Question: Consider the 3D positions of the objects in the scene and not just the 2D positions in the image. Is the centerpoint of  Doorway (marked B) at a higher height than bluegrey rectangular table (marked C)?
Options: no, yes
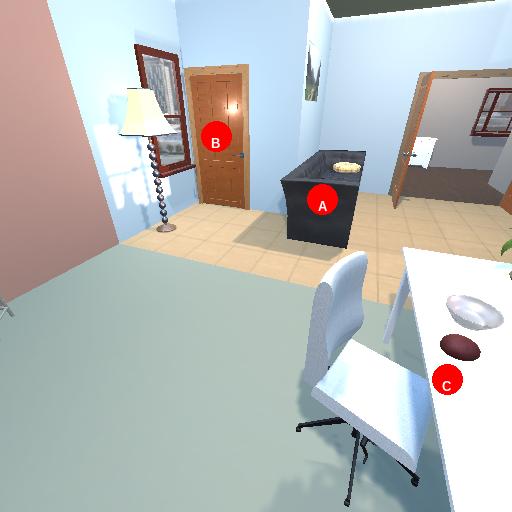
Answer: no